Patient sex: M
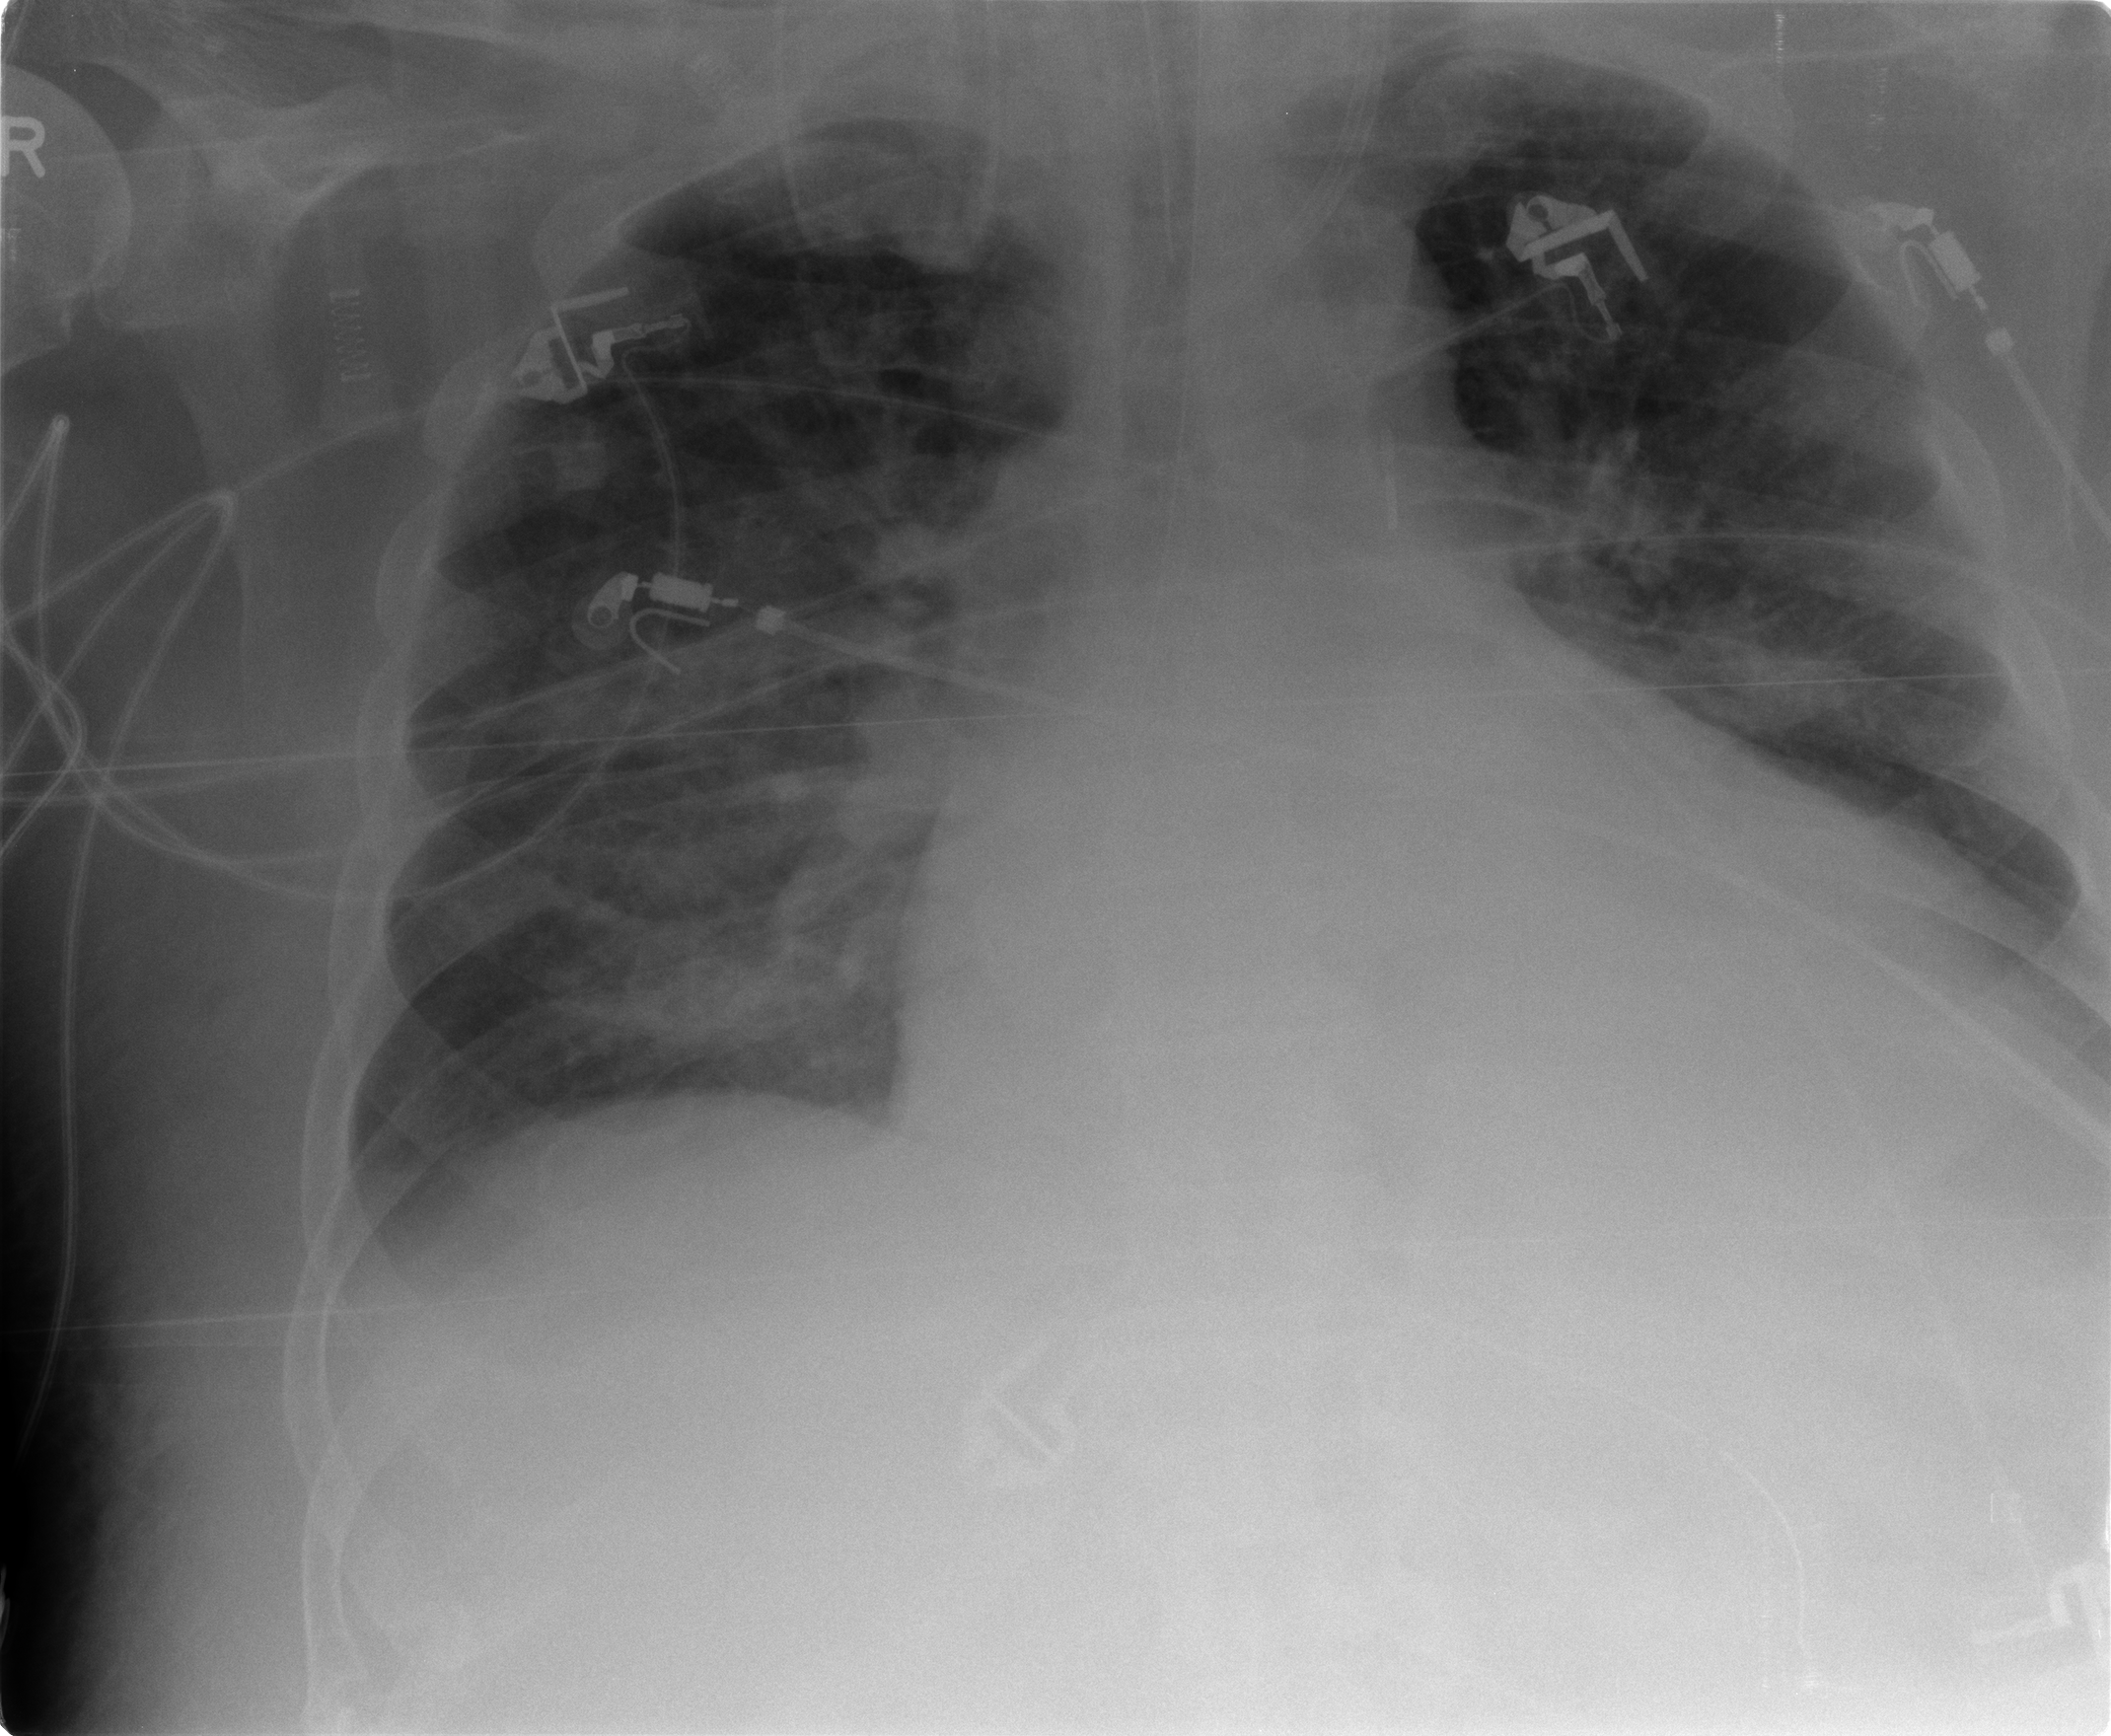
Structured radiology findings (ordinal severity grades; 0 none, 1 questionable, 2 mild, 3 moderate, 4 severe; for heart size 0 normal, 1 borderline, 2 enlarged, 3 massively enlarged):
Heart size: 3
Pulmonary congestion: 2
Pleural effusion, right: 2
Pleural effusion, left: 2
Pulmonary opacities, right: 2
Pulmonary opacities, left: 2
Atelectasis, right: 2
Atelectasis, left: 2